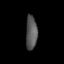
Tissue: lung
Cell type: Endothelial cells
Senescence score: 0.5877
Nuclear area (px): 381
Mean DAPI intensity: 86.709